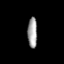
Tissue: lung
Cell type: Endothelial cells
Senescence score: 0.5718
Nuclear area (px): 286
Mean DAPI intensity: 160.612